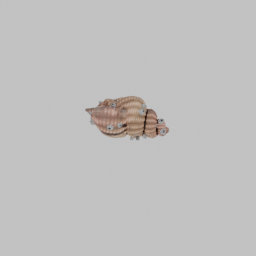
Label: animals